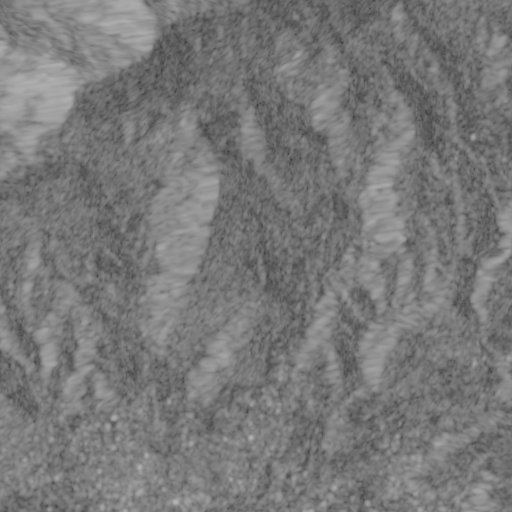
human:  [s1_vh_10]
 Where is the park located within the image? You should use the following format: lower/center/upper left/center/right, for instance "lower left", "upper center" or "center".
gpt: The park is located in the lower of the image.
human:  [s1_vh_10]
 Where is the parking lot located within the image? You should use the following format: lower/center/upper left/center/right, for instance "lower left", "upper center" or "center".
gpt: The parking lot is located in the lower of the image.
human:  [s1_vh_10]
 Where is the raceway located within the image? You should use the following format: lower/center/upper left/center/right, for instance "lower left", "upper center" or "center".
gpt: The raceway is located in the lower left of the image.
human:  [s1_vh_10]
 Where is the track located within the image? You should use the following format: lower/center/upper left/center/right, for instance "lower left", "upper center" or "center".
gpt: There is no track in the image.

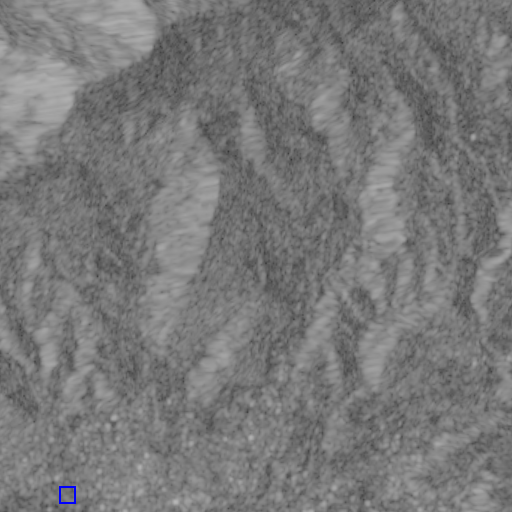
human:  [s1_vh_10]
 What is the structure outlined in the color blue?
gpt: The structure outlined in blue is a park.
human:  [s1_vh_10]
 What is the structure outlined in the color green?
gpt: There is no green outline.